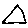
Label: triangle